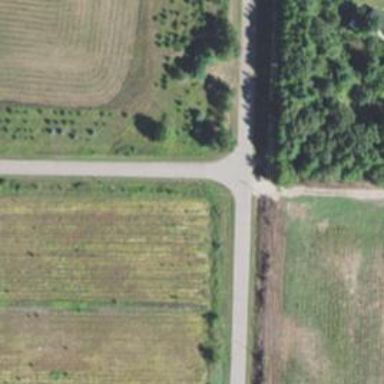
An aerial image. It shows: Unclassified road.